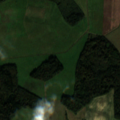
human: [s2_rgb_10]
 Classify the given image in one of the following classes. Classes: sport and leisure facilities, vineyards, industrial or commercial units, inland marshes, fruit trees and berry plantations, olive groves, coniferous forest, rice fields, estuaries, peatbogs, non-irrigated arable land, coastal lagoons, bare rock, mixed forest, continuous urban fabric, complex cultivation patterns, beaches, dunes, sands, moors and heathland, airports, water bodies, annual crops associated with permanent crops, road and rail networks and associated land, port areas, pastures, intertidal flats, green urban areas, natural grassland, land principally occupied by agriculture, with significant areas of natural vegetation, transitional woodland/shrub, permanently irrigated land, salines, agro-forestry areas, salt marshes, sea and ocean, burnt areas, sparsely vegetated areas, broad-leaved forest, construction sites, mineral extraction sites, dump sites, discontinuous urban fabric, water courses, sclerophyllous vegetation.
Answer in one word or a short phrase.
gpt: non-irrigated arable land, pastures, land principally occupied by agriculture, with significant areas of natural vegetation, mixed forest